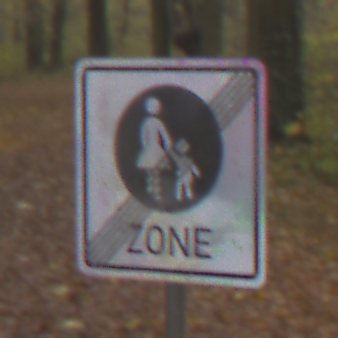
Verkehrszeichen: EndeFussgaengerzone
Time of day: MorningAfternoon
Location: Outdoor (Nature)
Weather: Overcast
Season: Autumn
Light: Natural